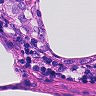
Metastatic tissue present: yes